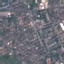
Label: Residential